Question: Using Stanford's sentiment classification routine (contained in the CoreNLP toolkit), I am trying to plot the "sentiment" of each sentence in a given document. The data from the sentiment classification essentially consists of five columns and n rows:
'''
0.0374 0.1311 0.1502 0.5761 0.1052
0.0117 0.0301 0.1748 0.5980 0.1854
0.1261 0.7332 0.1182 0.0156 0.0069
'''
Each row represents a sentence in the file fed to the classifier, and each of the columns in that row represents the confidence intervals regarding the sentence's sentiment value: The first column contains the algorithm's confidence that the given sentence has "very negative" sentiment, the second column contains the confidence that the sentence has "somewhat negative" sentiment, the third column represents the confidence that the sentence contains "no sentiment" (i.e. is descriptive); the fourth column represents the confidence that the sentence is "positive", and the fifth column represents the confidence that the sentence is "very positive".
For each row in the data, it's easy enough to identify the column with the maximum value, and then plot those values in sequential order, using negative values if the maximum value in the row falls in the first or second columns, zero if the max is column three, and positive values if the maximum value falls in the fourth or fifth rows:

If I only plot the sentiment scores with the largest confidence values in each row, though, (which is what I've done in the plot above), I end up throwing out four of five columns of data for each row. Is it possible to represent the rows of this data in a reasonably intuitive fashion using ggplot2? I realize that this question is borderline off-topic on SO, but I thought that others with more familiarity with ggplot (and dataviz more broadly) might be able to point me towards a better visualization method for my data structure. In any event, I would be eager to hear others' thoughts on this question.
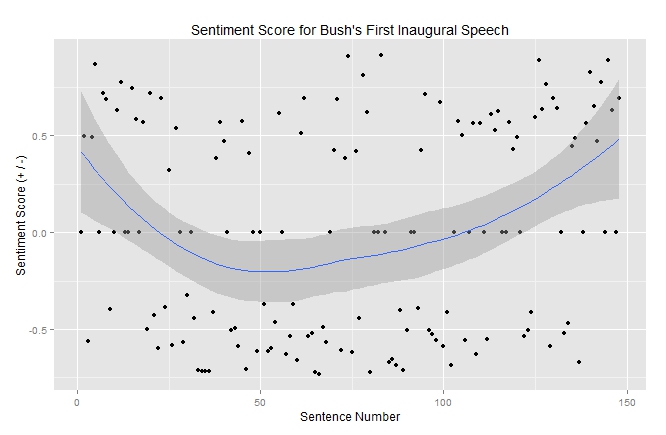
Answer: So here is an expansion on my comment, using your Romeo and Juliet dataset.
Rather than using the maximum probability for each sentence as a surrogate for sentiment, you could use the weighted average, or "expected sentiment". This is calculated, for each sentence, as:
> L = [-2,-1,0,1,2]E(S) = S ( p x L )
where i,j is the row,column number and L is the jth element of L.
You could also calculate the uncertainty in sentiment for each sentence as:
> V(S) = S p x [ L - E(S) ]
In R code:
'''
library(ggplot2)
library(reshape2)
P <- read.csv("romeo.and.juliet.txt",sep=" ") # file you provided
P <- as.matrix(P) # needs to be a matrix
# calculate expected sentiment, E(s) based on Likert scale
# E(S) = sum(P_i * i) [i in -2:2]
L <- c(-2,-1,0,1,2) # Likert Scale
ES <- P %*% L # E(S)
sentiment <- data.frame(n=1:length(ES),ES)
# calculate sentiment variability for each sentence
# V(S) = sum(P_i * (i - E(s))^2) [i in -2:2]
# SD(S) = sqrt(V(S))
LL <- matrix(rep(L,each=nrow(P)),ncol=ncol(P))
LL <- apply(LL,2,function(X)X-ES)
LL.sq <- LL^2
VS <- P %*% t(LL.sq)
SD <- sqrt(diag(VS))
sentiment$SD <- SD
# reshape for plotting w/ggplot
gg <- melt(sentiment,id="n")
ggplot(gg, aes(x=n,y=value,color=variable)) +
geom_point(size=1.5,alpha=.5) +
stat_smooth(method=loess, size=1)+
facet_grid(variable~., scales="free_y")+
scale_color_discrete(name="",labels=c("Expected Sentimant","Uncertainty"))+
theme(legend.position="bottom")
'''

This data looks completely random - which makes me question the classification method (is it appropriate for Elizabethan English?). Nevertheless this does illustrate the technique.